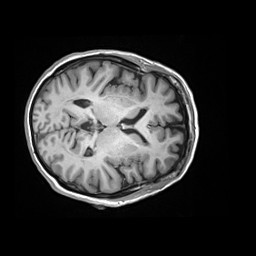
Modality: T1w
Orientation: axial
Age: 69
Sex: female
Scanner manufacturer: siemens
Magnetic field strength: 3 T
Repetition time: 2.2 s
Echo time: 0.00245 s